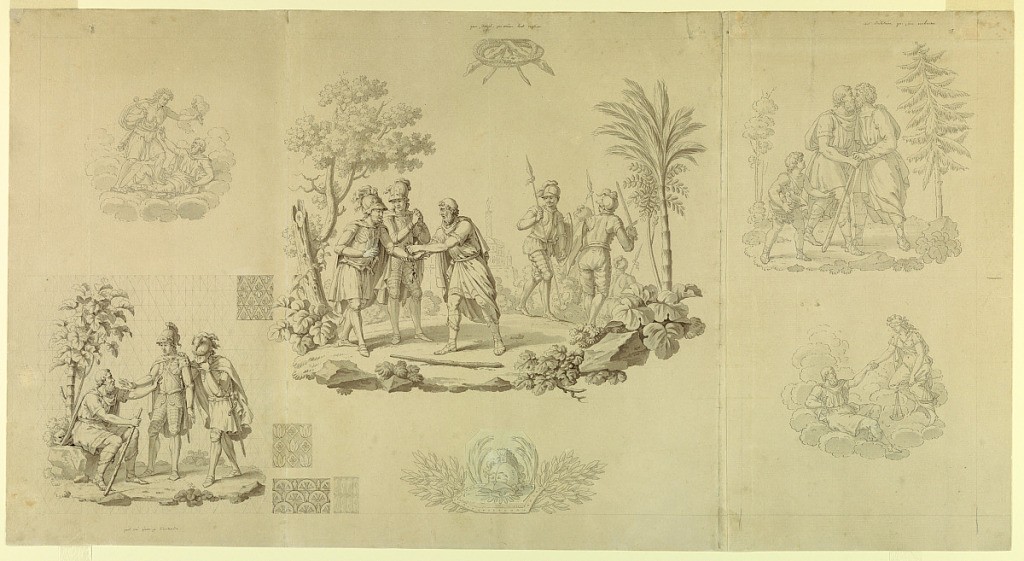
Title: Unfinished cartoon for an alternate design for cotton printing: La Vie de Bélisaire
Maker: B. M. Lebert, 1759–1836
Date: ca. 1820
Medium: Pen and grey washes on cream-colored paper (mounted)
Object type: Drawing
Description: A central island and four smaller ones illustrate legends from the later life of the blind Byzantine general, Belisarius (ca. 505-565), of Macedonia: upper left, the dream of Belisarius; upper right, Belisarius recognizing a friend; center, Belisarius setting free the Visigoths; lower left, Belisarius begging alms at the gates of Constantinople; lower right, Belisarius' dream of Justice. Alternate suggestions of a patterned ground given.